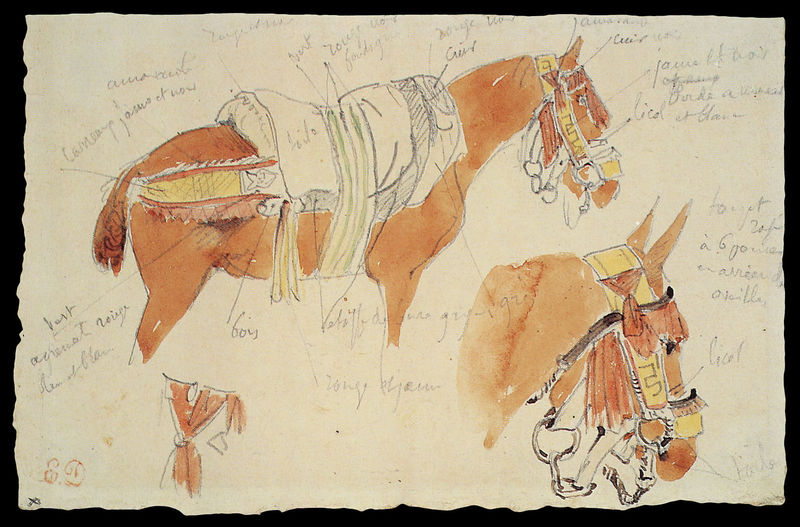
Titel: Studie eines Maultiers
Künstler: Eugène Delacroix
Institution: Paris, Musée du Louvre
Schlagwörter: kopf, weiß, gelb, grün, braun, frankreich, nase, orange, skizze, szene, zeichnung, rot, signatur, bühne, theater, ohren, pferd, mähne, sattel, schwanz, zaumzeug, schrift, papier, wasserfarbe, bühnenbild, französisch, riemen, zigeuner, orientalisch, geschirr, monogramm, beschriftung, bleistift, entwurf, gebiss, film, halfter, osmanisch, beschreibung, bezeichnung, erklärung, notiz, ausstattung, slizze, annotation, abenteuer, beschreigung, indiander, s d